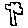
Label: tree